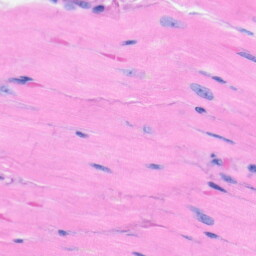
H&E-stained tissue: Heart